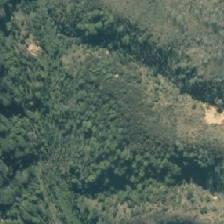
Land cover: manuka_kanuka